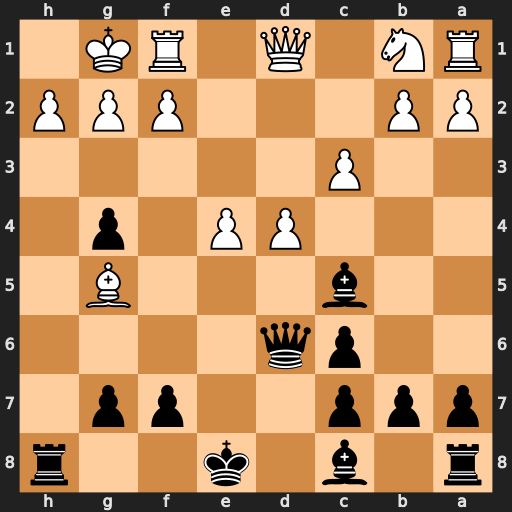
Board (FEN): r1b1k2r/ppp2pp1/2pq4/2b3B1/3PP1p1/2P5/PP3PPP/RN1Q1RK1
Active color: b
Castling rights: kq
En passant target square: -
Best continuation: Qxh2#